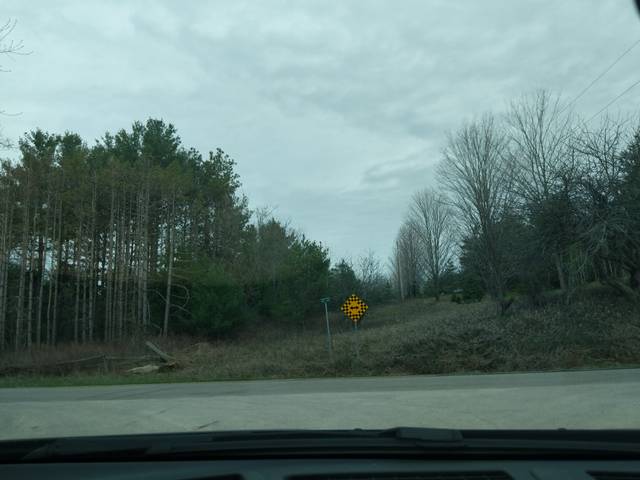
Region: Canada
Coordinates: 44.006, -79.965